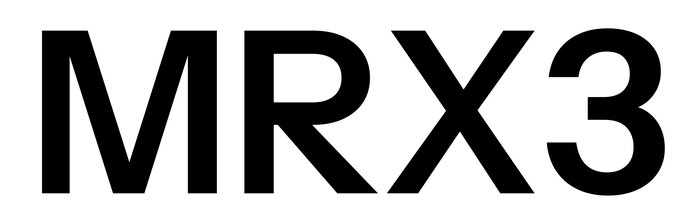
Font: InstrumentSans_SemiBold